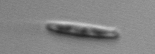
Label: pennate